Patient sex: M
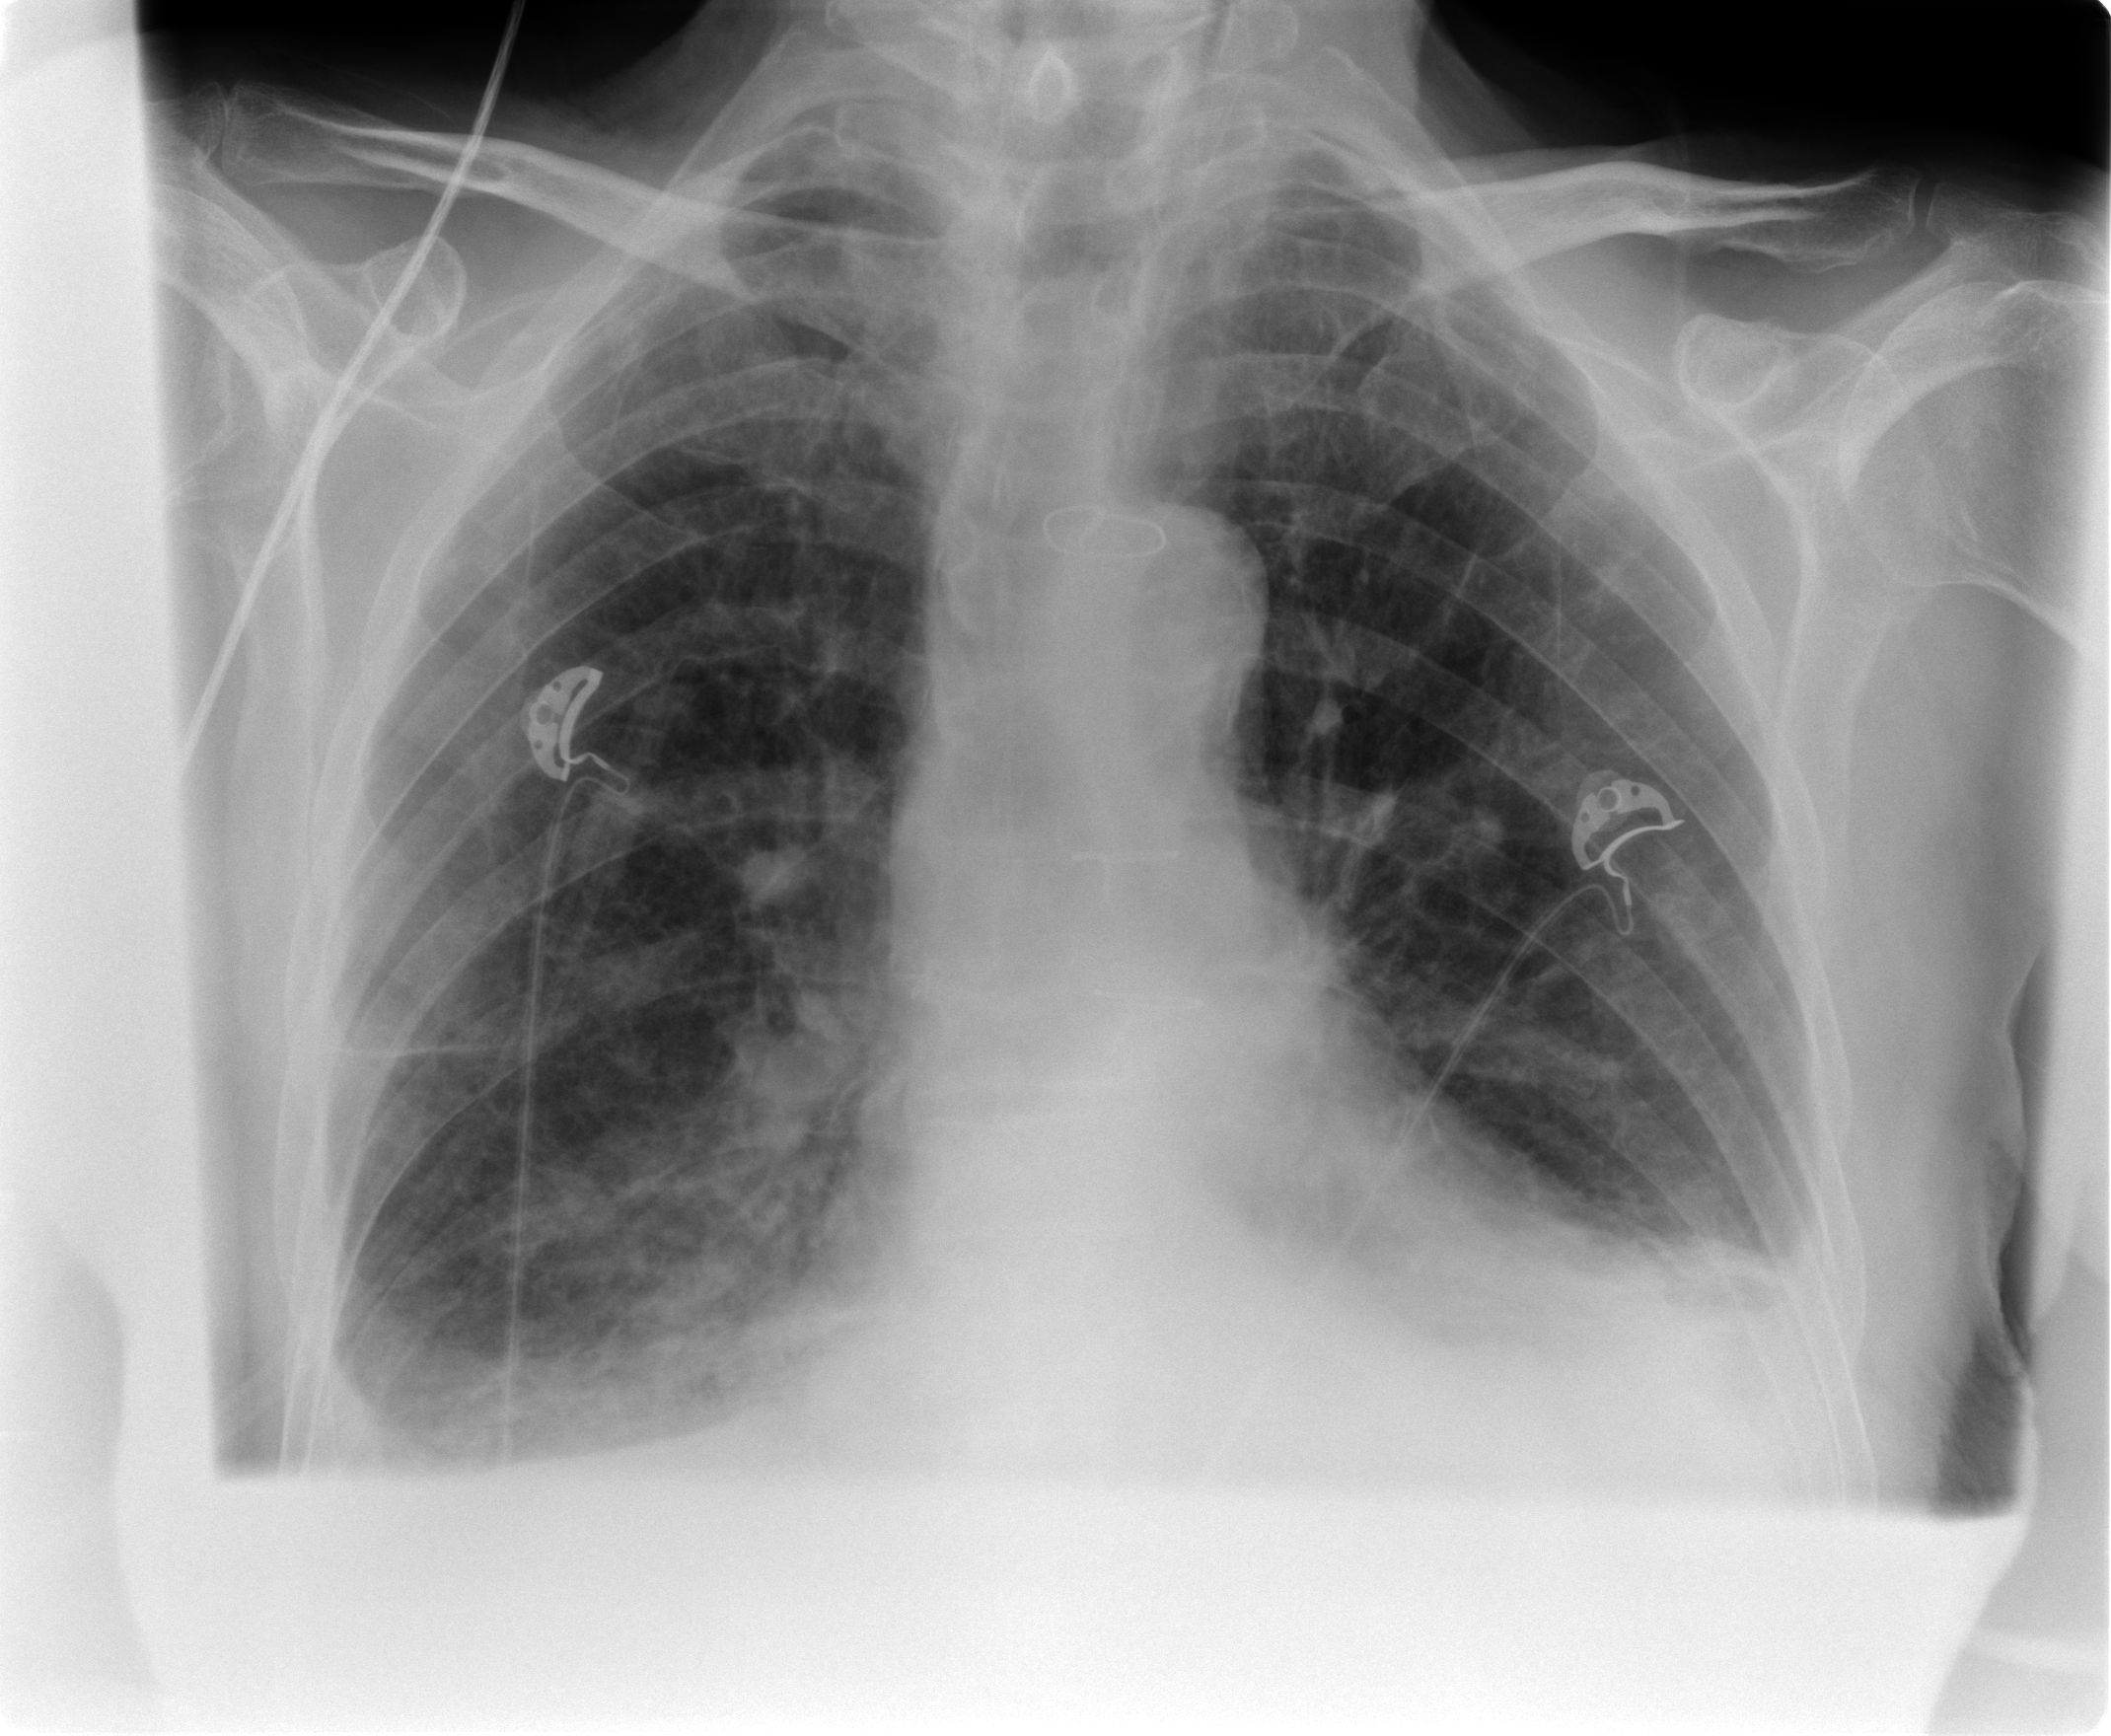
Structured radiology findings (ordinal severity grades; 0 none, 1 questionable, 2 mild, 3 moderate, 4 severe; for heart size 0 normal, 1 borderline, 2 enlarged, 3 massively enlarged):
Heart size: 0
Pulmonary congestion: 2
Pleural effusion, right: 2
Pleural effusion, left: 2
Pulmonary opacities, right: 1
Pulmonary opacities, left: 0
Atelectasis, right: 2
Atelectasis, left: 2